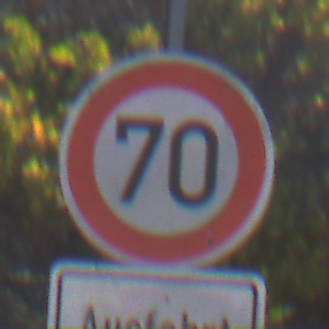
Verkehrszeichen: Geschwindigkeit70
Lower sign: HinweiseAufGefahrenDurchVerbaleAngabe5
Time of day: MorningAfternoon
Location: Outdoor (Nature)
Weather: Clear
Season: NotSpecified
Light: Natural